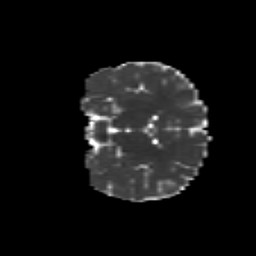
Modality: MD
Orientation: coronal
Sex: female
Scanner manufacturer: siemens
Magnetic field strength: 3 T
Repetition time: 5 s
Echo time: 0.071 s